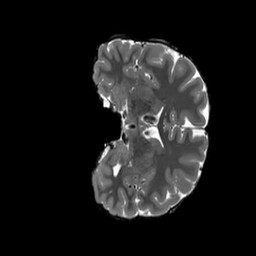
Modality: T2w
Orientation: coronal
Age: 18
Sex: male
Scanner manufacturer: siemens
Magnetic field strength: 3 T
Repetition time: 3.2 s
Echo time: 0.566 s